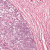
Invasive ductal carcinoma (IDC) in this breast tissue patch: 0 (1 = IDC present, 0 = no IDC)